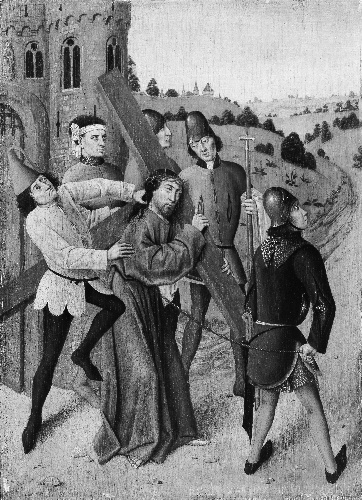
Title: Christ Bearing the Cross
Artist: Northern French Painter
Artist bio: ca. 1480
Object type: Painting
Classification: Paintings
Medium: Oil on wood
Dimensions: 14 3/4 x 10 5/8 in. (37.5 x 27 cm)
Department: European Paintings
Credit line: The Friedsam Collection, Bequest of Michael Friedsam, 1931
Accession year: 1932
Repository: Metropolitan Museum of Art, New York, NY
Tags: Soldiers|Cross|Bearing the Cross|Christ